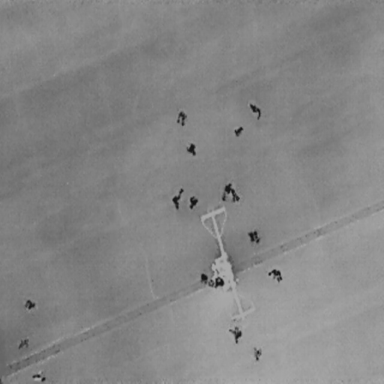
There are 16 People in the infrared image.